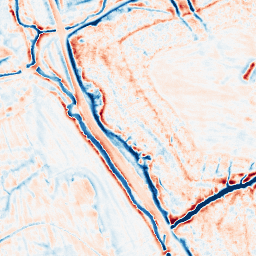
Category: edge_preserving
Decomposition family: bilateral
Decomposition parameters: d: 15
sigma_color: 150
sigma_space: 150
Upsampling method: quartic
Upsampling parameters: scale: 2
Upsampling scale: 2